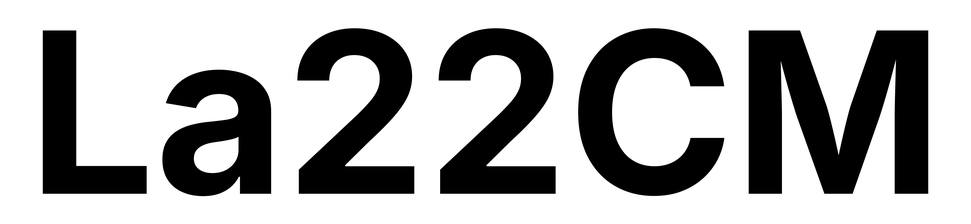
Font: Inter_Bold